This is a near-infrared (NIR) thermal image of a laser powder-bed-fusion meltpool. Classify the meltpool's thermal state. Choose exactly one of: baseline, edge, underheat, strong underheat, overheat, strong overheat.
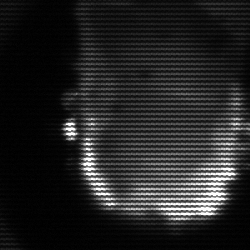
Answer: baseline